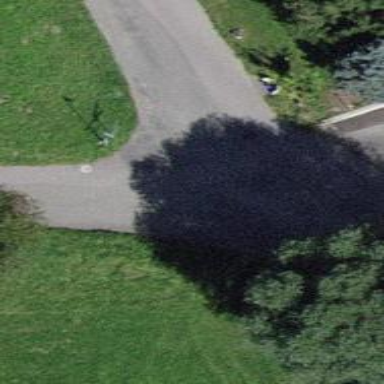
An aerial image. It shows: Smooth asphalt road in residential area.